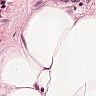
Metastatic tissue present: no